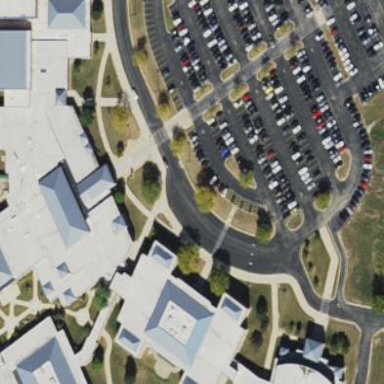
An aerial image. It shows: School building.